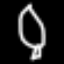
Label: leaf